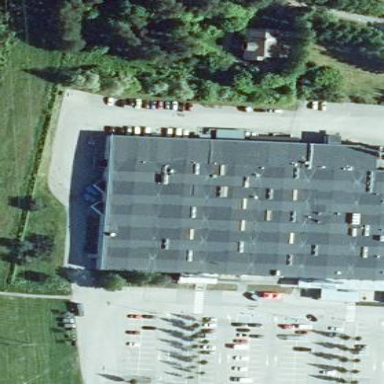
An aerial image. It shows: Supermarket building with flat asphalt roof.